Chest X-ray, AP view. Patient: 53 years old, sex M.
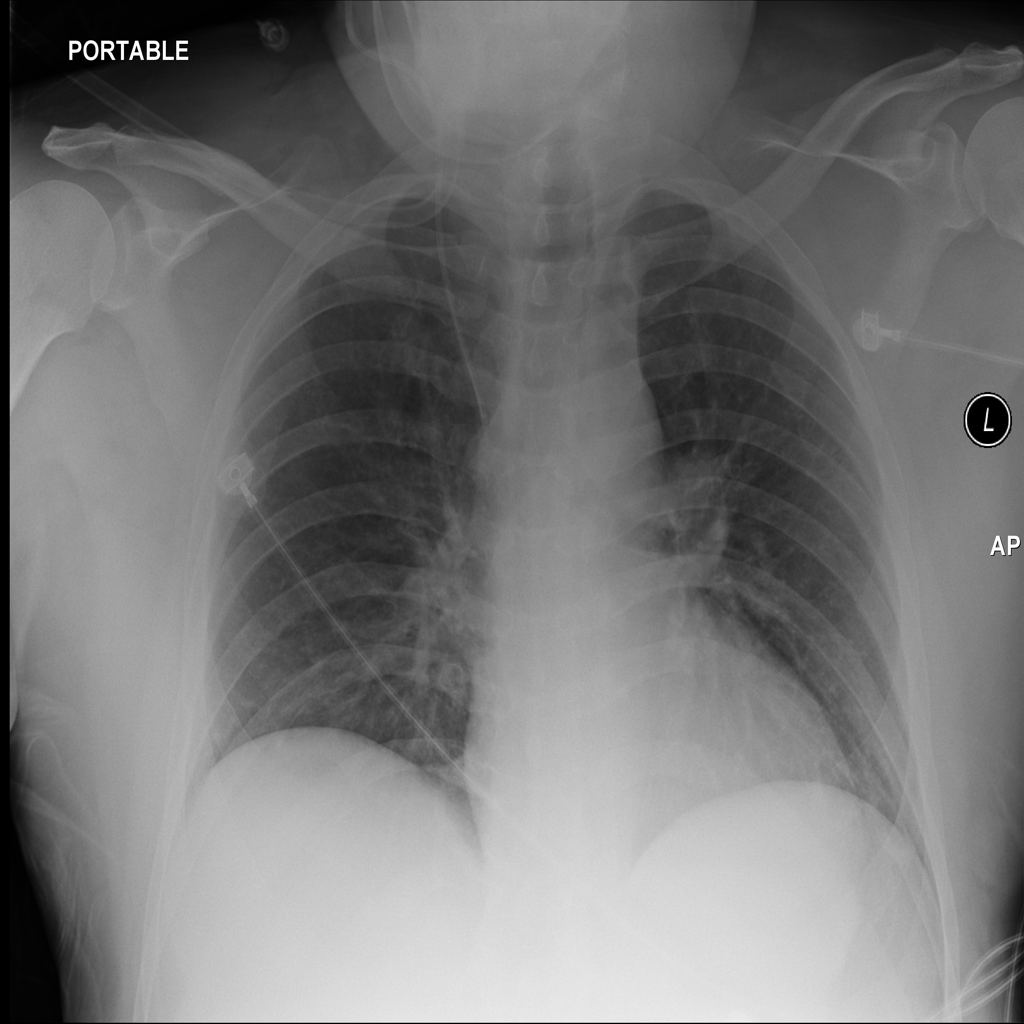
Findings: No Finding